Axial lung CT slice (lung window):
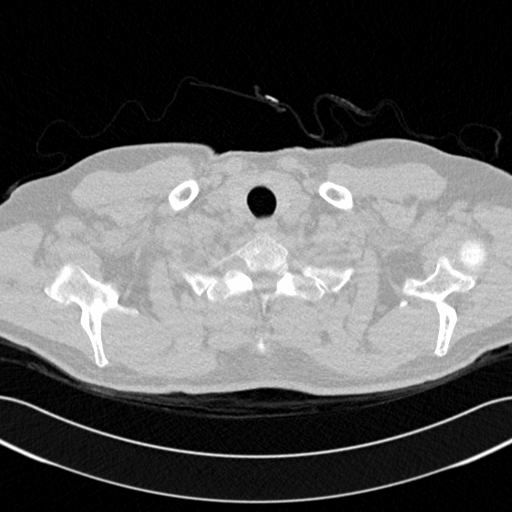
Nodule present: no